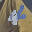
Label: 4